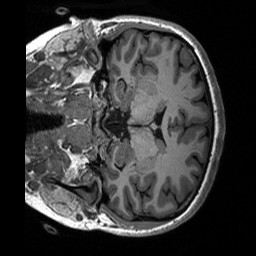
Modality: T1w
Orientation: coronal
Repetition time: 8 s
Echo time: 0.066 s